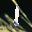
Label: 1